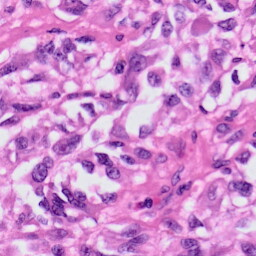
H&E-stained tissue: Skin